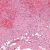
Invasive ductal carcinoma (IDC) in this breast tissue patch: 0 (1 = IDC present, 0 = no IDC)